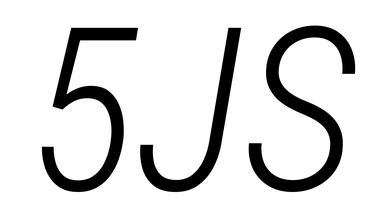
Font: Roboto-Italic_Condensed_Light_Italic